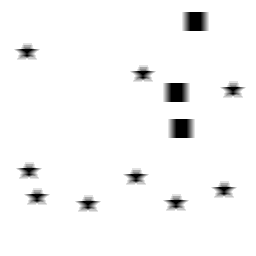
Squares: 3
Triangles: 0
Stars: 9
Total shapes: 12